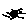
Label: moon